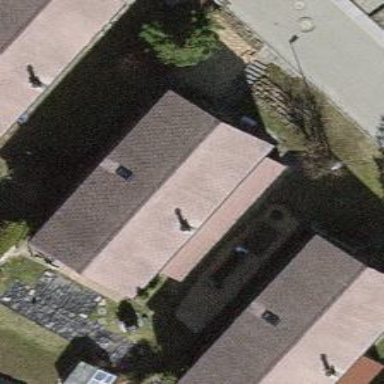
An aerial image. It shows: Gabled roofed house.